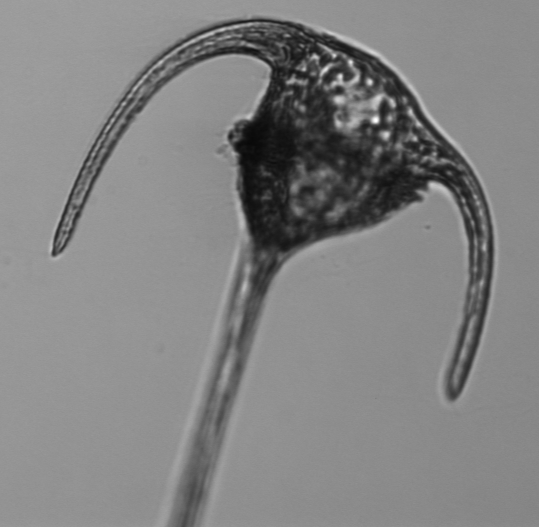
Label: Tripos